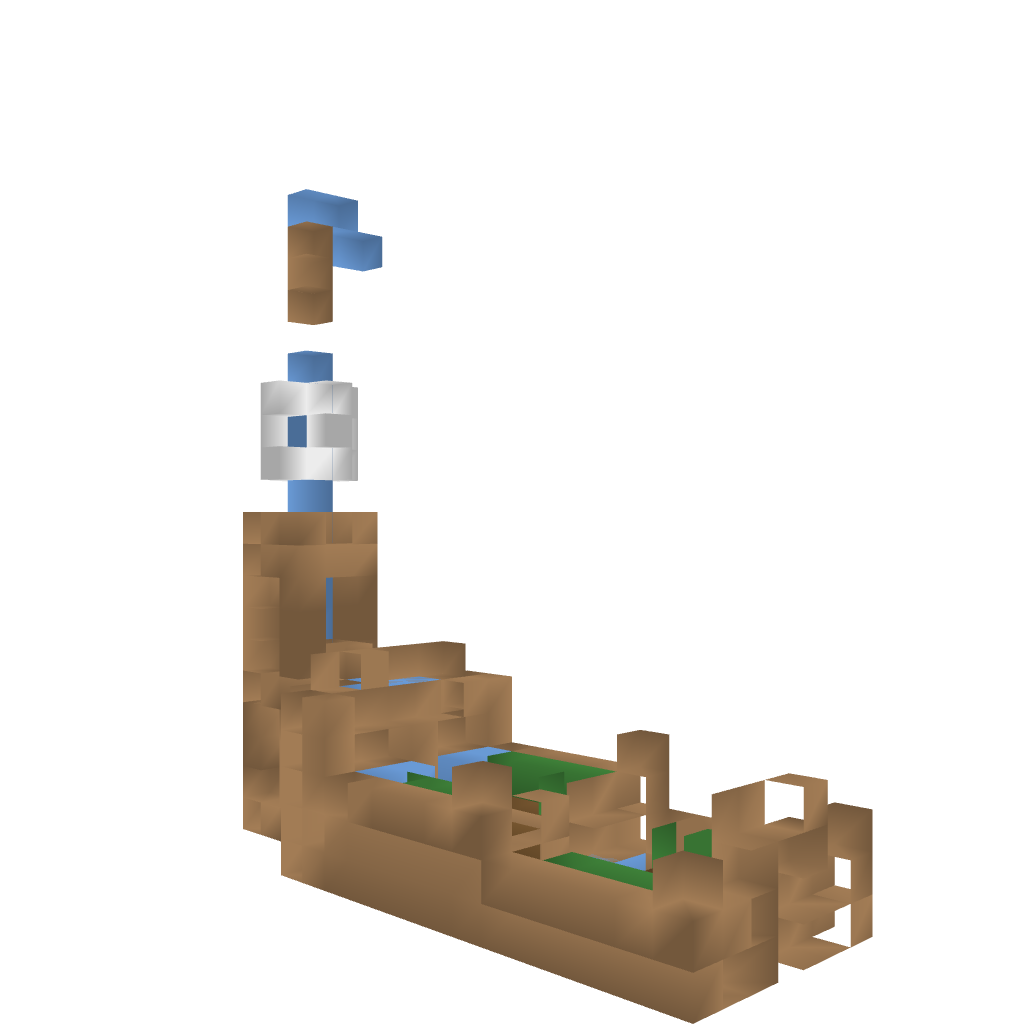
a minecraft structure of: Pumpkin &amp; Melon Farm bad low quality